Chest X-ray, PA view. Patient: 46 years old, sex M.
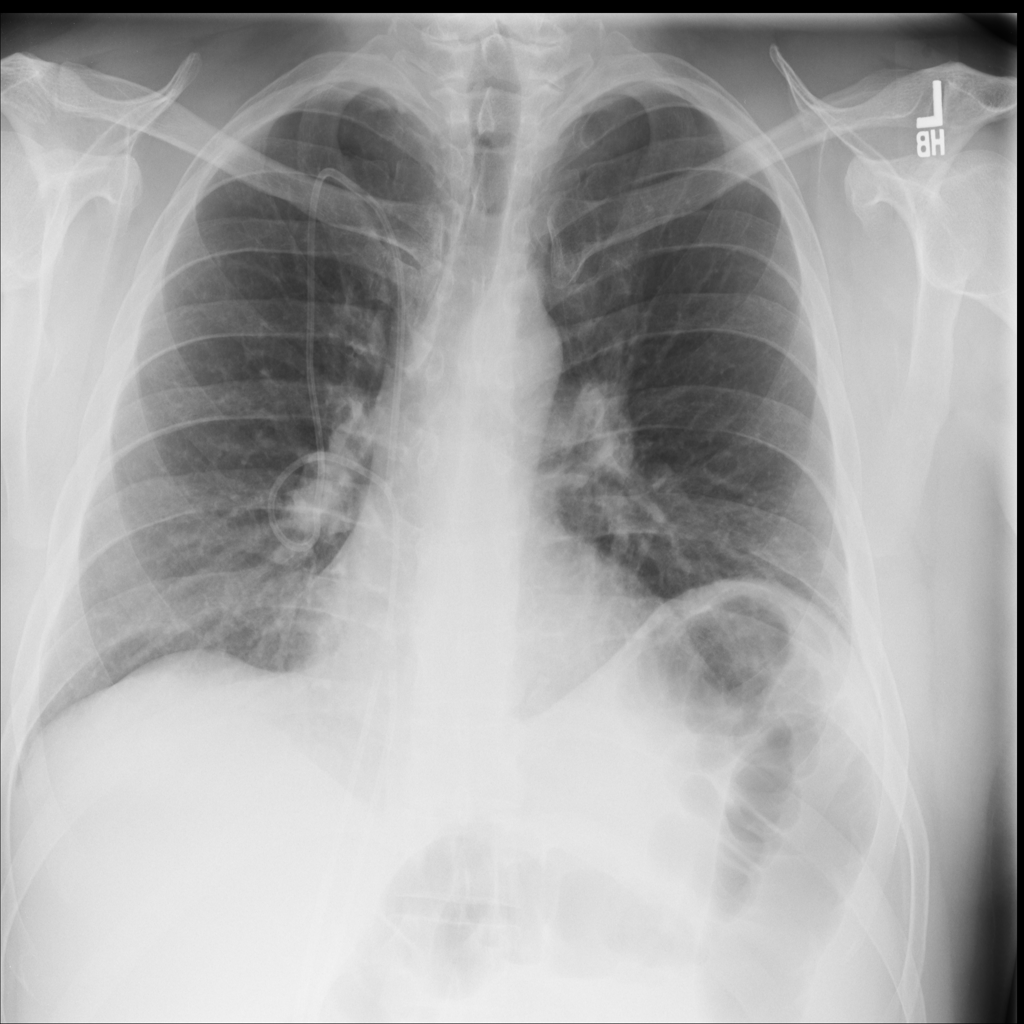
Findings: Mass, Pleural_Thickening